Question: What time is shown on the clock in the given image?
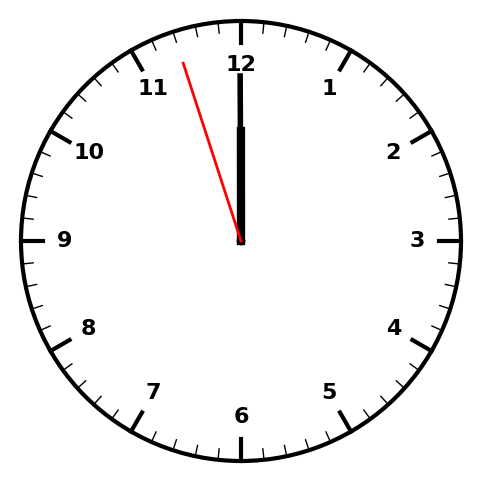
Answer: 11:59:57